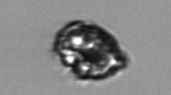
Label: Proterythropsis